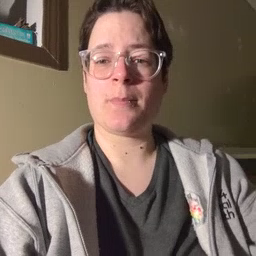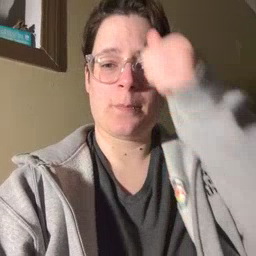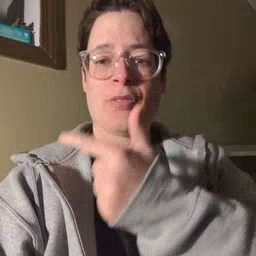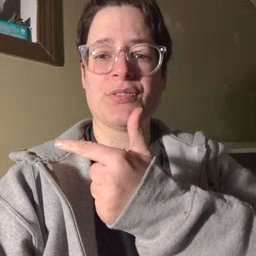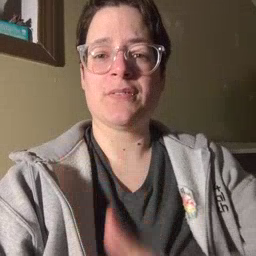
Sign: brother